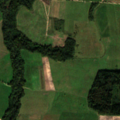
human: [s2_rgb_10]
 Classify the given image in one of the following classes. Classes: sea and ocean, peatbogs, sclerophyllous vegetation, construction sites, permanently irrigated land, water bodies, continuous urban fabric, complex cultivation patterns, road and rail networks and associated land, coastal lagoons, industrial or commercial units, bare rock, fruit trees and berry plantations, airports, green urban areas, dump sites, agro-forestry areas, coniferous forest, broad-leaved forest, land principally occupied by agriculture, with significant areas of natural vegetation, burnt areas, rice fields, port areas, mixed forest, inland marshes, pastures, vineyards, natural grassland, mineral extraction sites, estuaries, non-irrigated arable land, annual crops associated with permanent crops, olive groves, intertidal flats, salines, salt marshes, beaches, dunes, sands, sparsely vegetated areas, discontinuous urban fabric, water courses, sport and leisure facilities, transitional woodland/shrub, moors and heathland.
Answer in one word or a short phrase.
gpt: non-irrigated arable land, broad-leaved forest, mixed forest